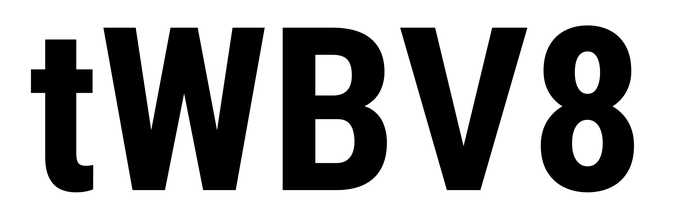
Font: Roboto_Condensed_Bold